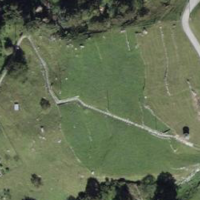
EUNIS habitat code: 24
Species observed at this site:
Emberiza cia
Turdus viscivorus